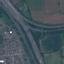
Label: Highway